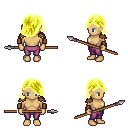
a pixel art fantasy rpg character, female body template, human, tanned skin, leather shoulder armor, magenta pants, gold swoop hairstyle, leather bracers, spear, four views (front, back, left, right), 2x2 character sprite sheet, small pixel art, hard edges, no anti-aliasing